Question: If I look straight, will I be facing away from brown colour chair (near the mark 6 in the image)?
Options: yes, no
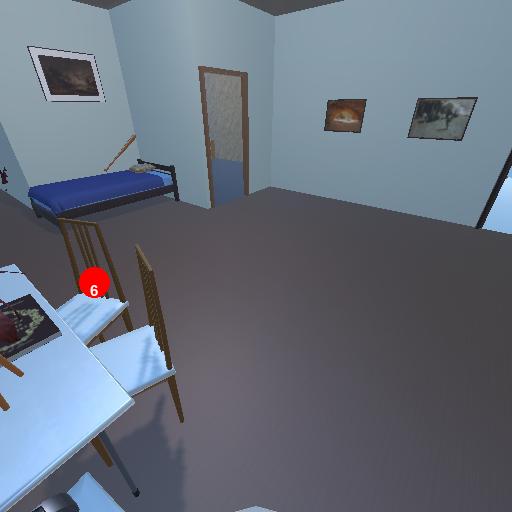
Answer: yes